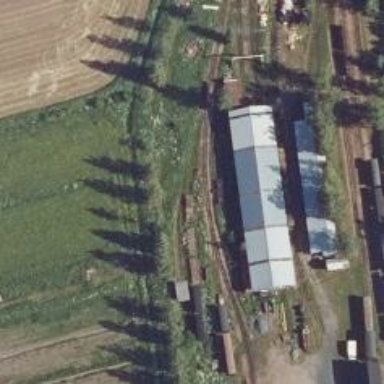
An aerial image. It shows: Narrow-gauge railway in yard.